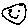
Label: smiley face